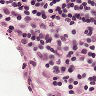
Metastatic tissue present: no